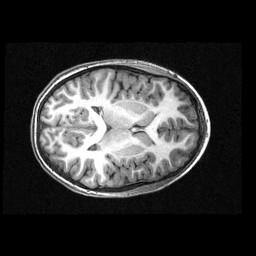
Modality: T1w
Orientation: axial
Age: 12
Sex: female
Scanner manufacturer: siemens
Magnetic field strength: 3 T
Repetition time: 2.3 s
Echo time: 0.00336 s